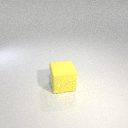
large yellow rubber cube